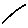
Label: line